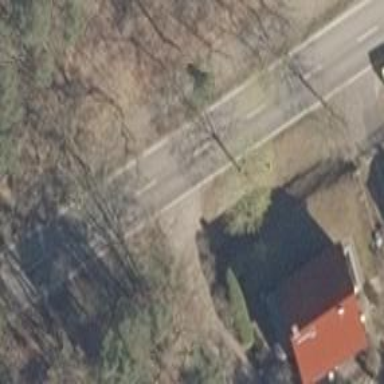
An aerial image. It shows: Driveway leading to service road.